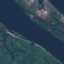
Label: River